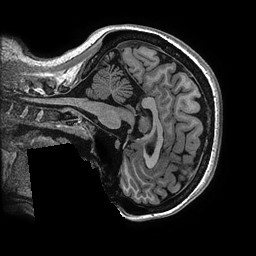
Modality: T1w
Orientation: sagittal
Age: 45
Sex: female
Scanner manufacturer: ge
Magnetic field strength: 3 T
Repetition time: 0.006952 s
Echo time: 0.00292 s